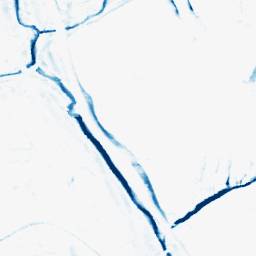
Category: morphological
Decomposition family: morphological_rect
Decomposition parameters: operation: closing
width: 10
height: 5
Upsampling method: bilinear
Upsampling parameters: scale: 4
Upsampling scale: 4